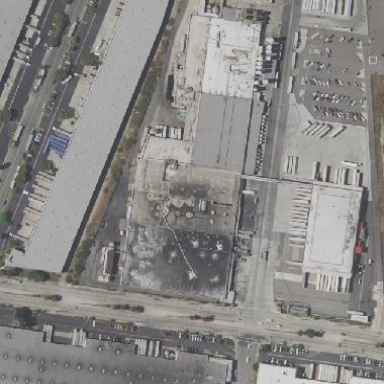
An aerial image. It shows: Warehouse.